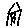
Label: house